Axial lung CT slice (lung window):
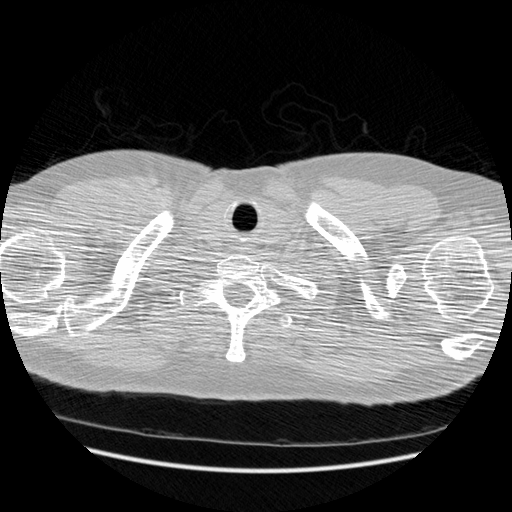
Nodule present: no